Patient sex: F
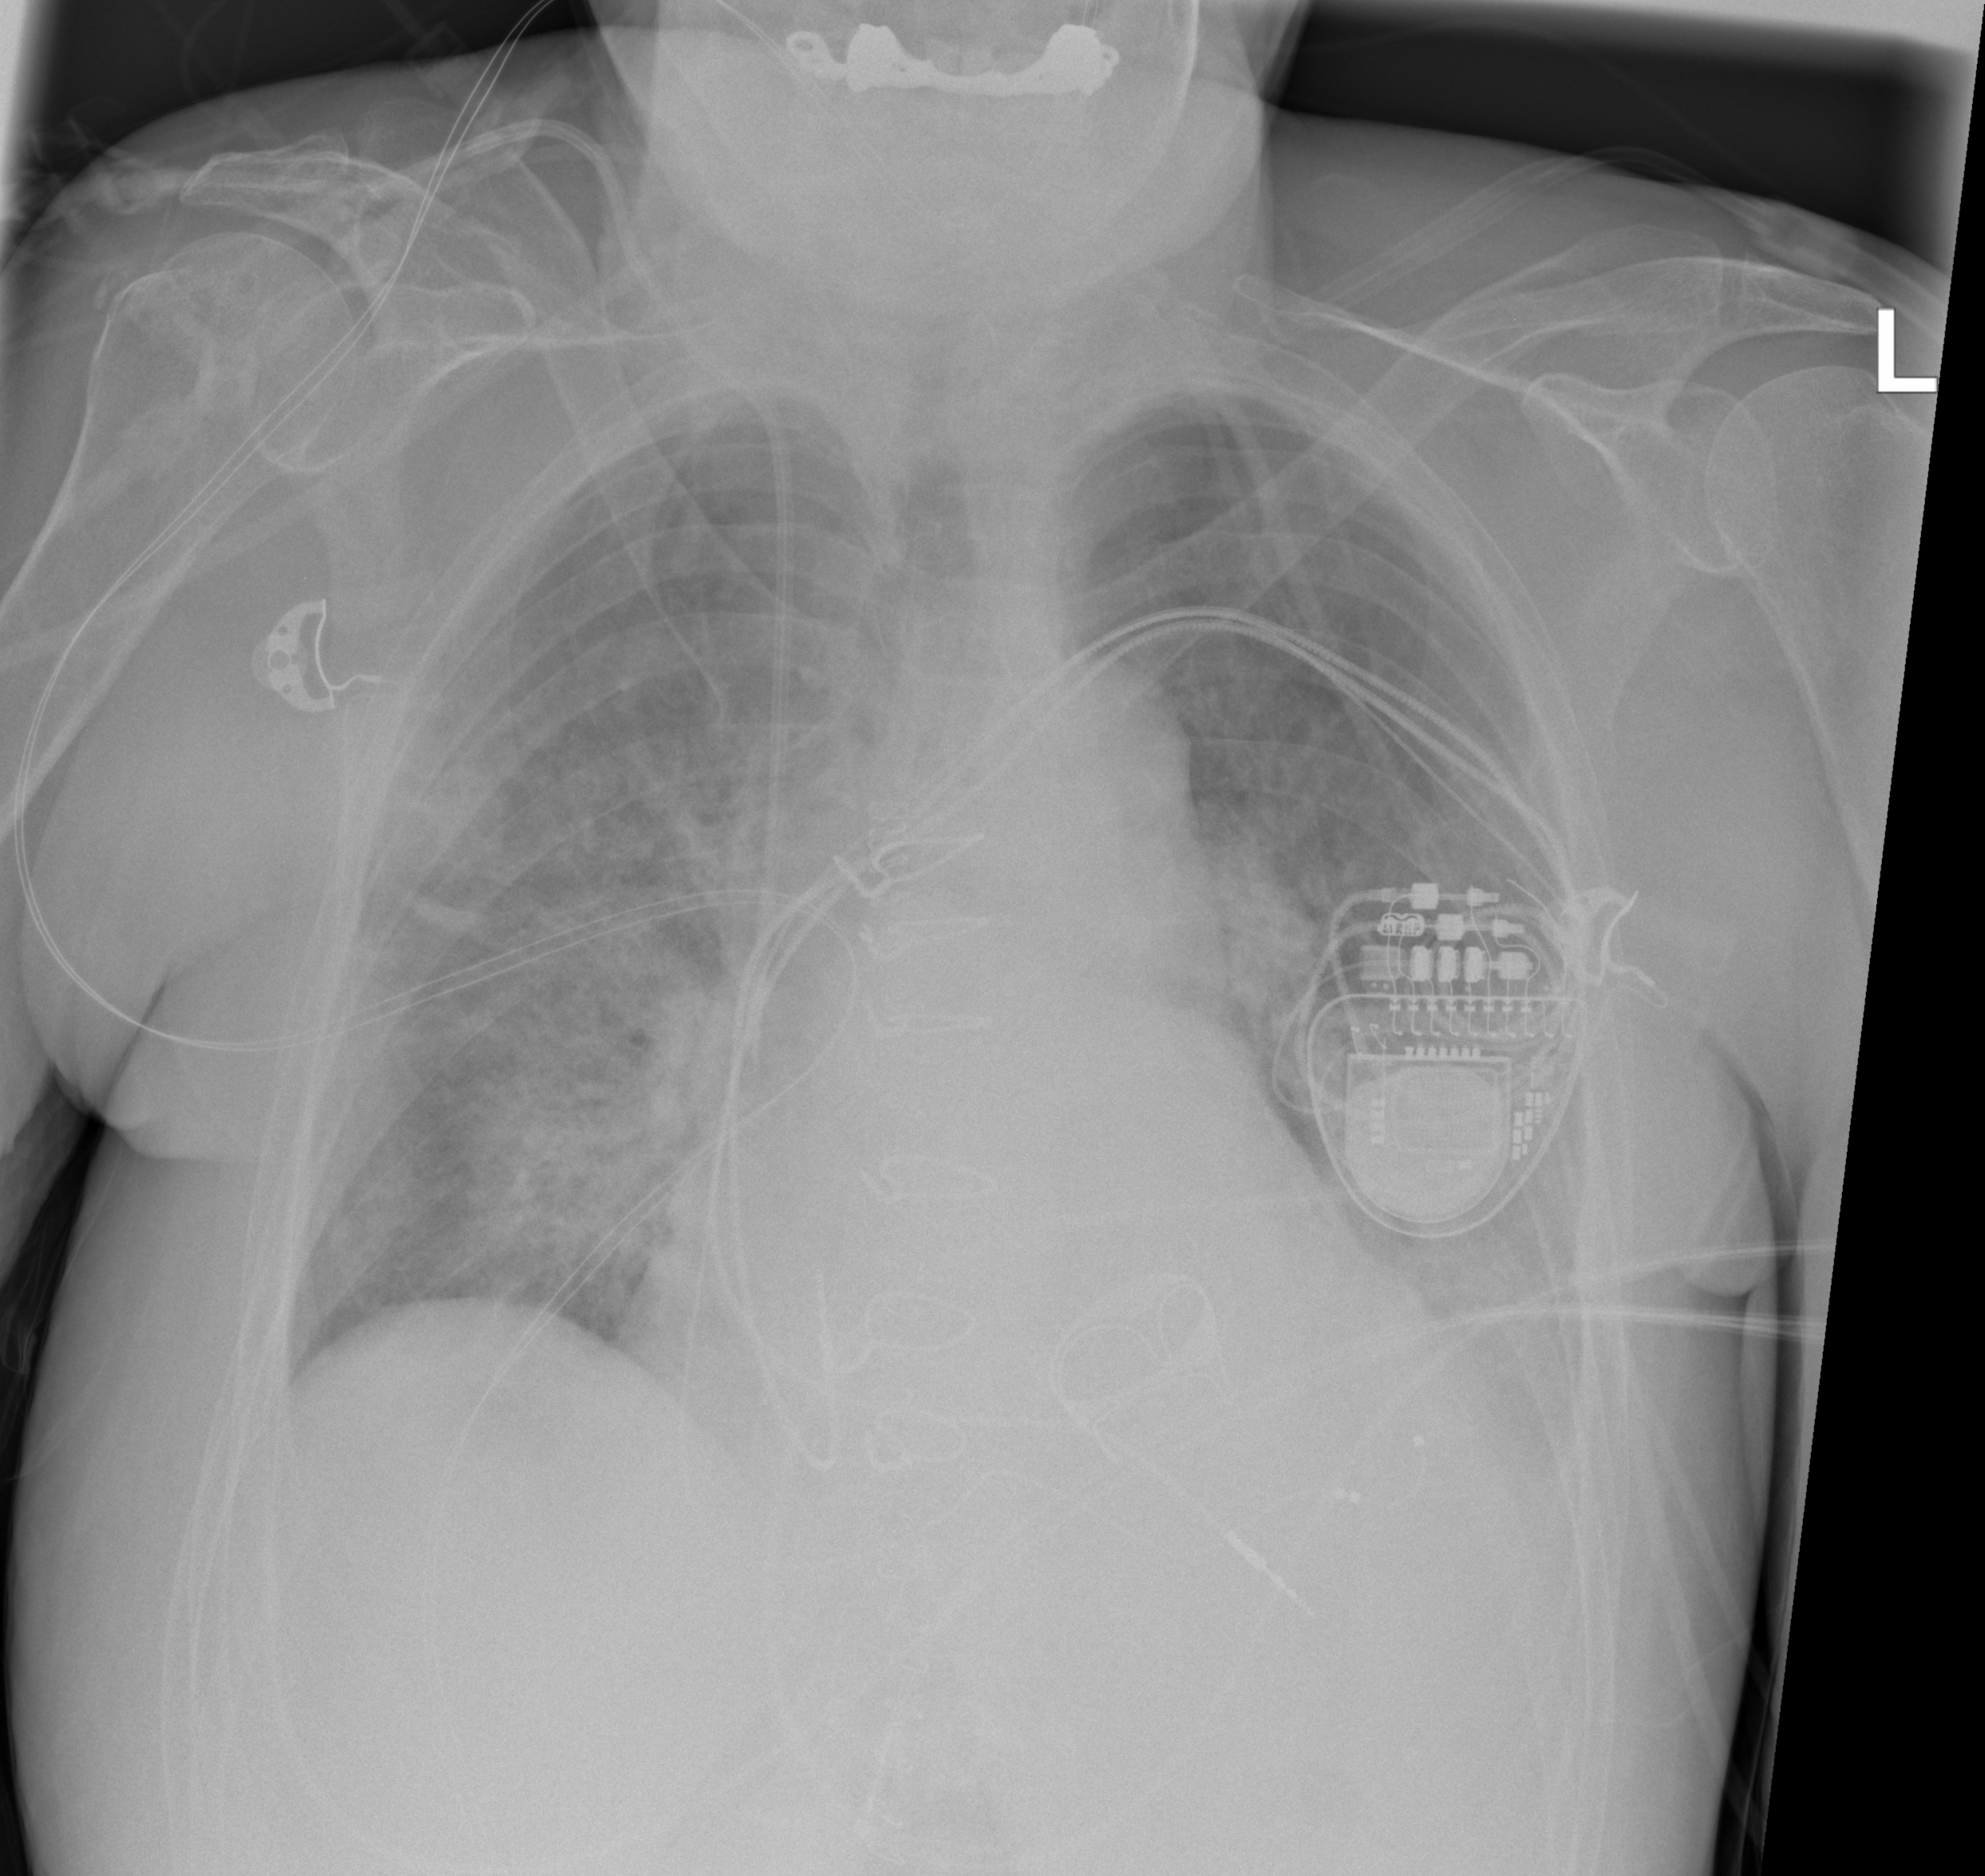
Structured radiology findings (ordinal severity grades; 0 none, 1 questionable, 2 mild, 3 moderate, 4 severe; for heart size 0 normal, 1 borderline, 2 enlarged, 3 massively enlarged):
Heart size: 2
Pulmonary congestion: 2
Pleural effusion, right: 0
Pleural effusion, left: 2
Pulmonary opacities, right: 2
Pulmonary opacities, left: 2
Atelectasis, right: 2
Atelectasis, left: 2